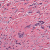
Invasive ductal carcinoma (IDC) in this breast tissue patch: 1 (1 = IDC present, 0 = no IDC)